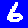
Digit: 6